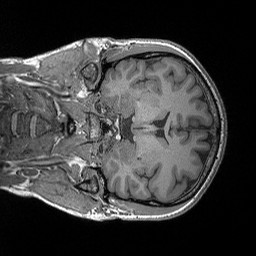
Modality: T1w
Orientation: coronal
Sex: male
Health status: healthy
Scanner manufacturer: siemens
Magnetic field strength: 3 T
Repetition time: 1.7 s
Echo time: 0.00296 s